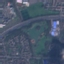
Label: Highway